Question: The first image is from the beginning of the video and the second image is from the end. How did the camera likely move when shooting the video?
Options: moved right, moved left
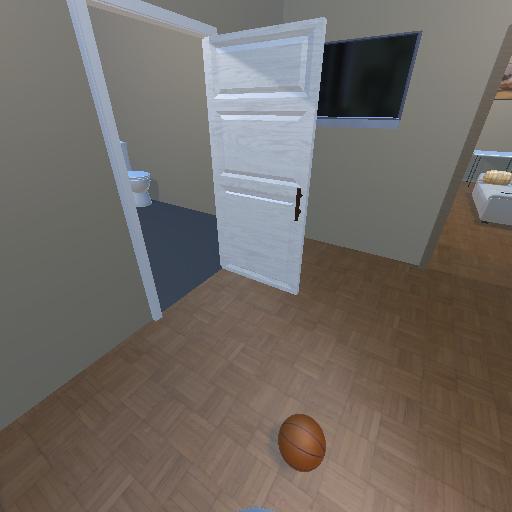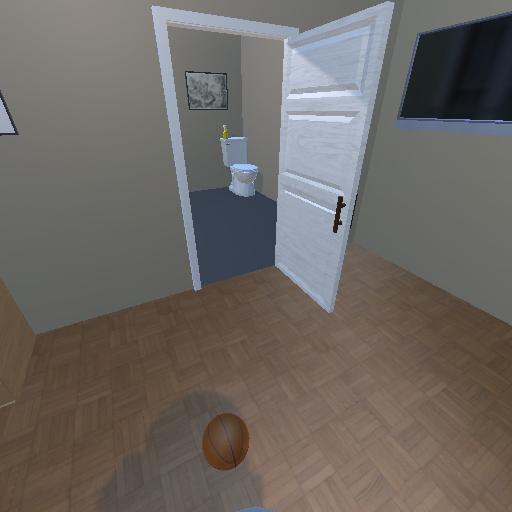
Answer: moved right